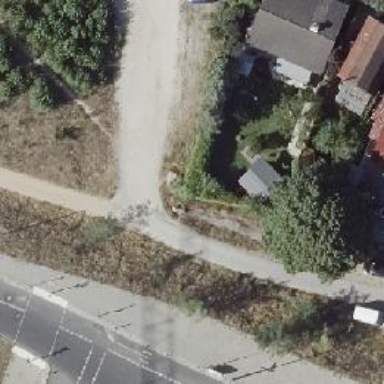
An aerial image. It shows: Compacted footway.